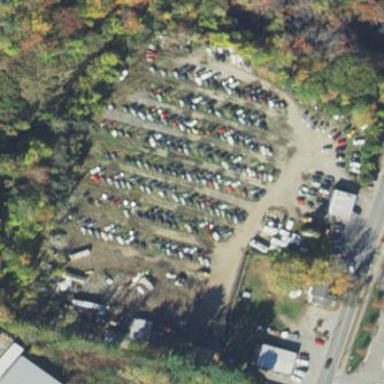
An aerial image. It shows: Scrap yard located in industrial area.